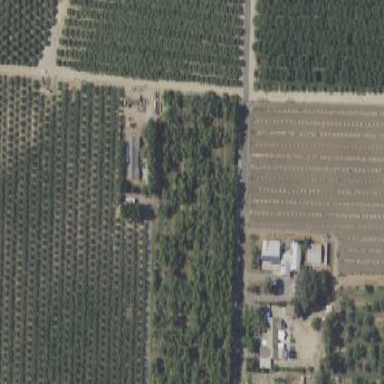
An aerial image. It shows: Orchard.